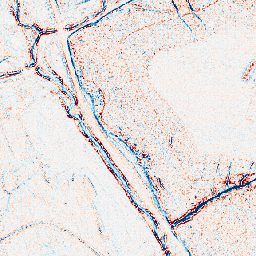
Category: edge_preserving
Decomposition family: bilateral
Decomposition parameters: d: 5
sigma_color: 150
sigma_space: 50
Upsampling method: area
Upsampling parameters: scale: 4
Upsampling scale: 4